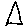
Label: triangle